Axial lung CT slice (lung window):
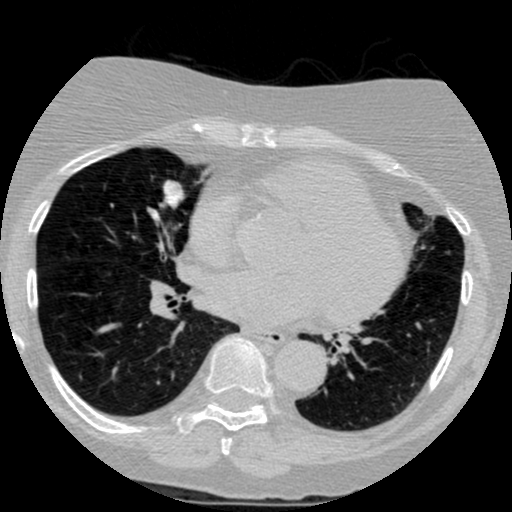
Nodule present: yes
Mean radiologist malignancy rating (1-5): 3.25